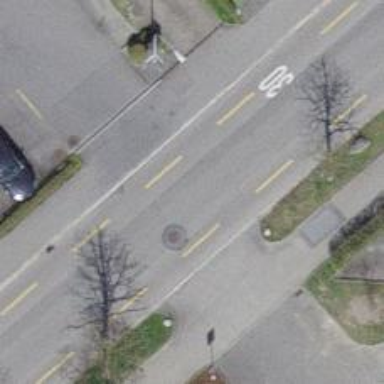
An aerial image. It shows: Residential road with asphalt surface and separate cycle lane.